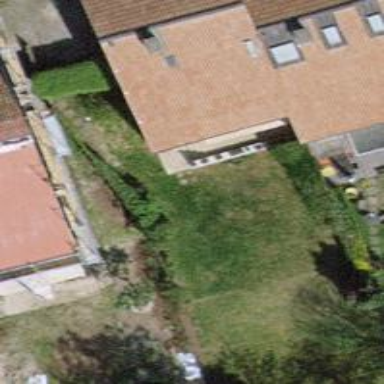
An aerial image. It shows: Garden enclosed by fence.